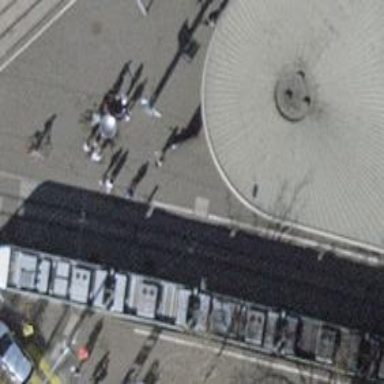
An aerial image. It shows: Tram stop with stop position for public transport.